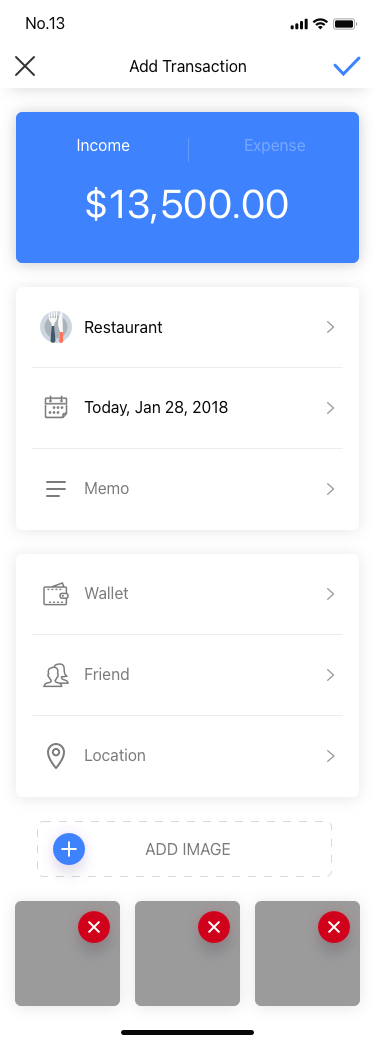
Text in this UI design:
Restaurant
Today, Jan 28, 2018
Memo
Wallet
Friend
Location
Income
Expense
$13,500.00
Add Transaction